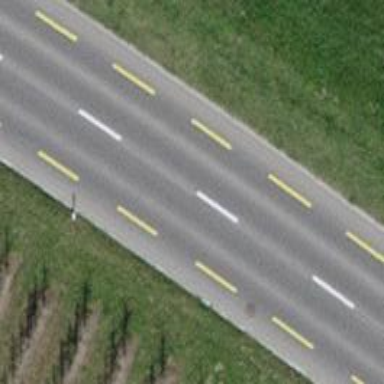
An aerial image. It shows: Primary highway with asphalt surface. There is soft lane for cyclists.